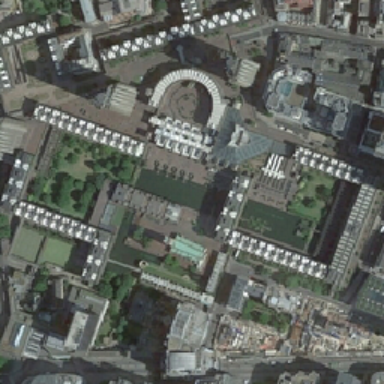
A school was built in this area .